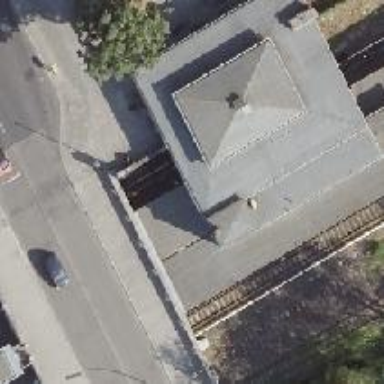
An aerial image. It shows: Close-up of railway platform edge.